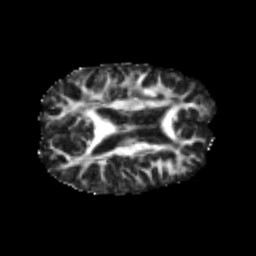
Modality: FA
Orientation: axial
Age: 22
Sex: male
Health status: healthy
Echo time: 0.074 s